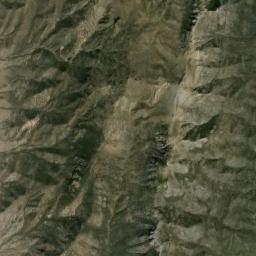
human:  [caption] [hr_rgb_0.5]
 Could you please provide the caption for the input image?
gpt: The folded mountain consists of some ridges and valleys and its rocks are brown .

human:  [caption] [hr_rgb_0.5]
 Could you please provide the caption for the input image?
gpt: There is not the even mountain .

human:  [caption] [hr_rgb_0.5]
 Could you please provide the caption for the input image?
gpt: Half of the area on this mountain is covered by vegetation .

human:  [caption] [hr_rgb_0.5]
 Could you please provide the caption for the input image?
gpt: The mountain is full of green plants with lines of bare land .

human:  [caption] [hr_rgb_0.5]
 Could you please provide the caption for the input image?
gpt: There are some ridges on the mountain .